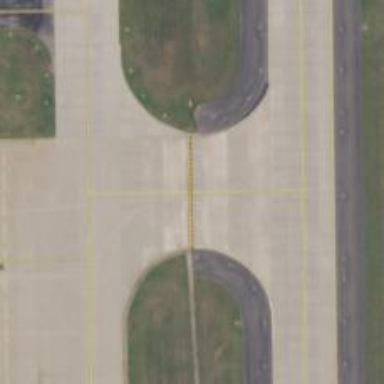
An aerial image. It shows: Image of taxiway at airport.